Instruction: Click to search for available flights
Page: home
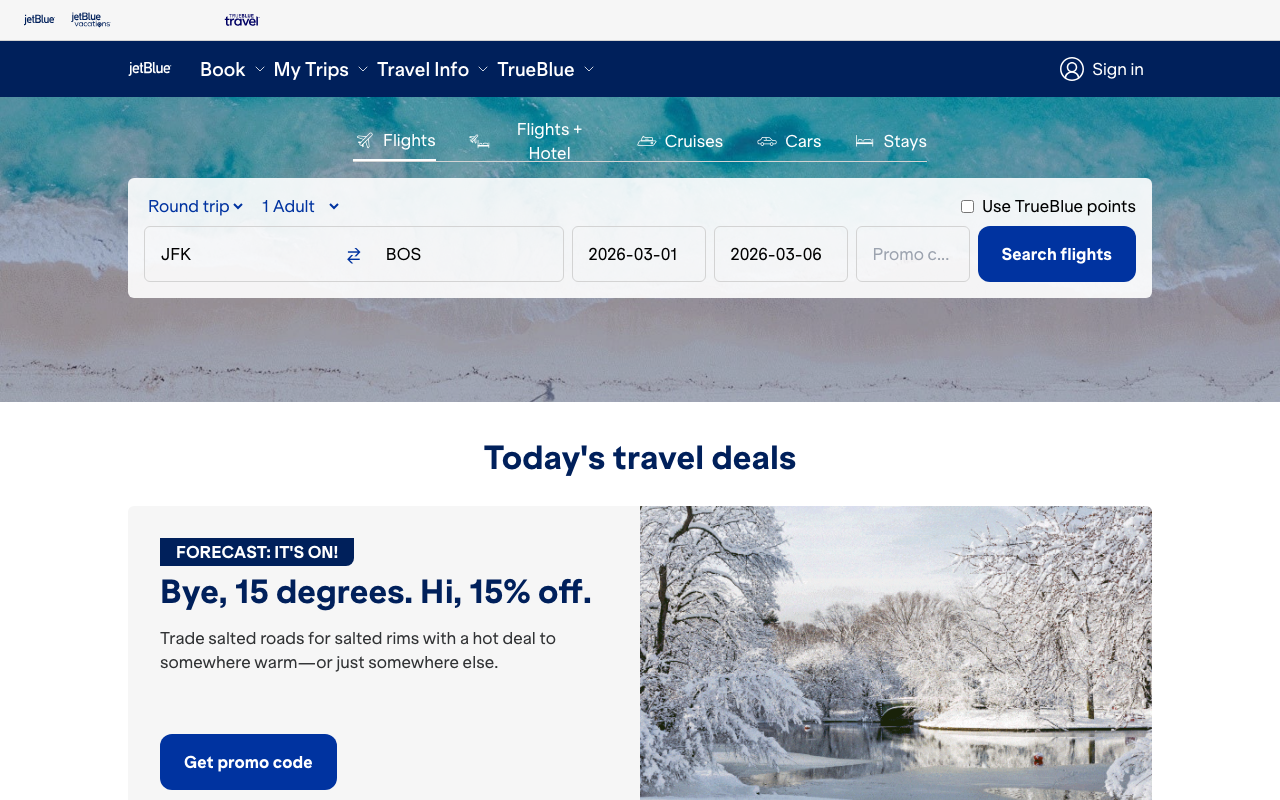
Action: click